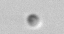
Label: nanoplankton_mix